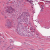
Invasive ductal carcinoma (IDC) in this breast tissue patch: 1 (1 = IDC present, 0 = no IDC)